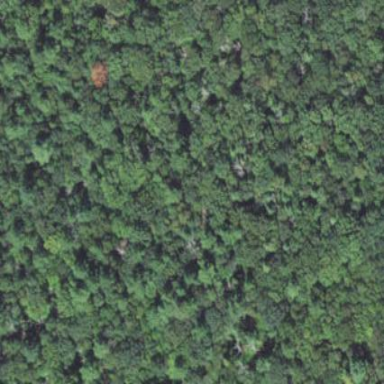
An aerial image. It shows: Mixed leaf woodland.